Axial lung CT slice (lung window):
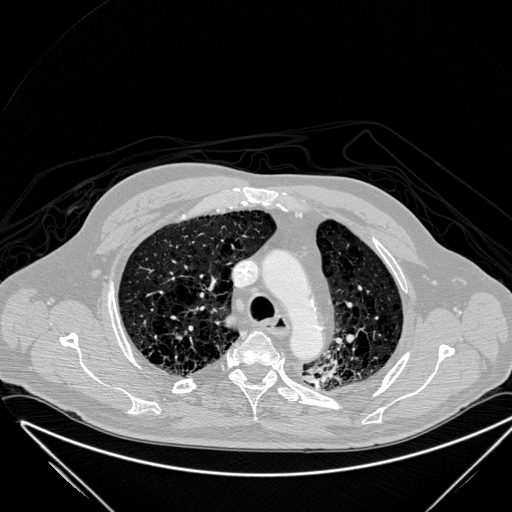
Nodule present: no